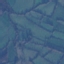
Land use / land cover class: Pasture